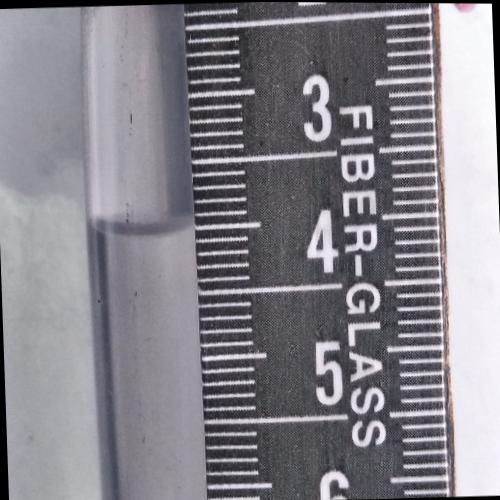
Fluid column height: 4.0 cm